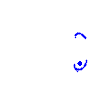
Particle: electron